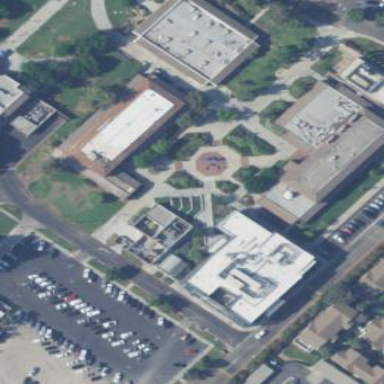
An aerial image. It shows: College building.